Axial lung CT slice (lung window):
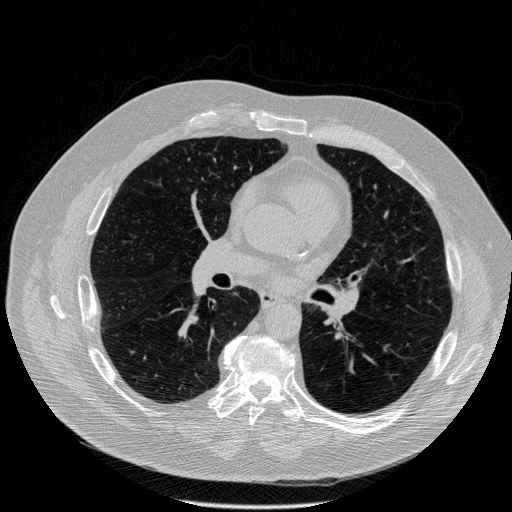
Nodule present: no